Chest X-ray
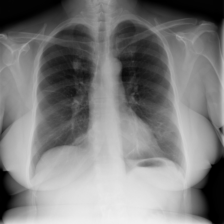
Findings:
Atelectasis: negative
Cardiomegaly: negative
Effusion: negative
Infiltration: negative
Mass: negative
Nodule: negative
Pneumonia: negative
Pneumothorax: negative
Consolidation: negative
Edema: negative
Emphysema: negative
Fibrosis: negative
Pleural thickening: negative
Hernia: negative